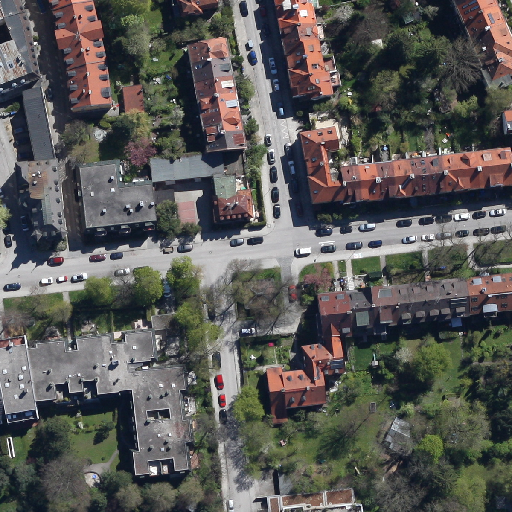
Referring expression: car driving on the road